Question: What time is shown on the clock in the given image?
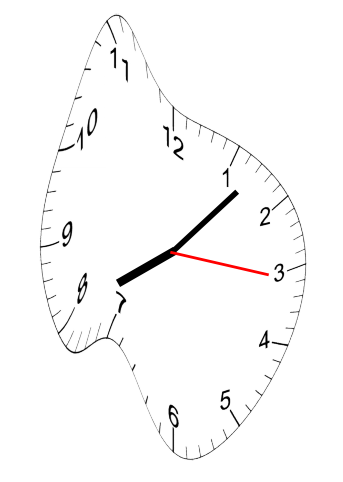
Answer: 08:07:16